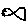
Label: fish